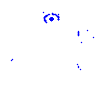
Particle: proton